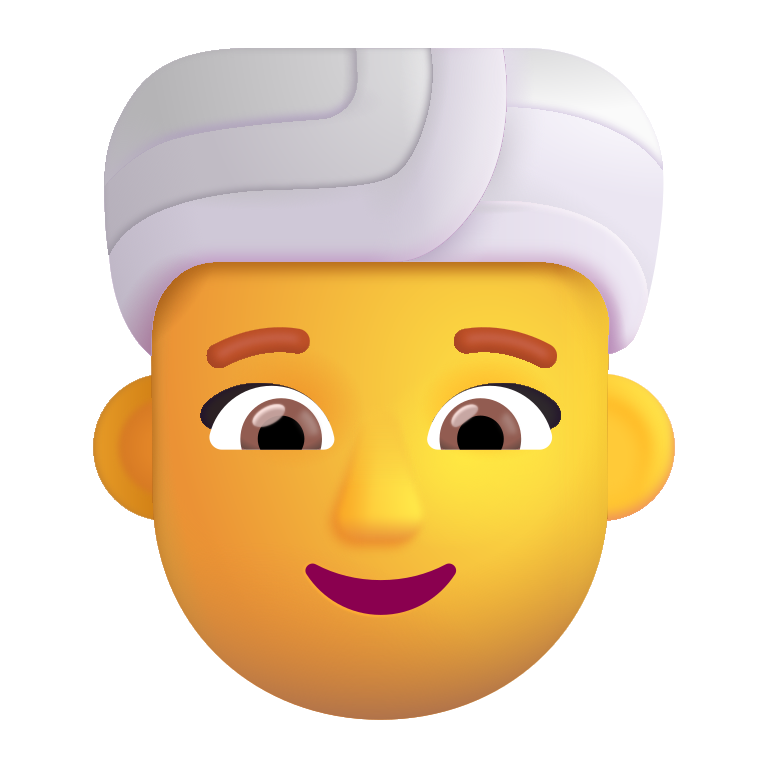
woman wearing turban color default